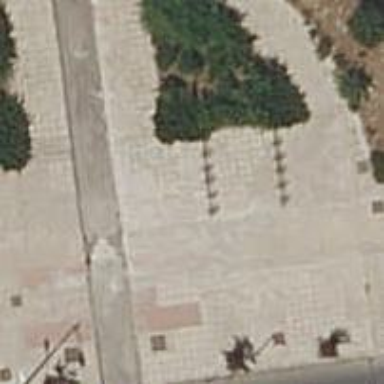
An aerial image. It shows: Bicycle parking area with wall loops.